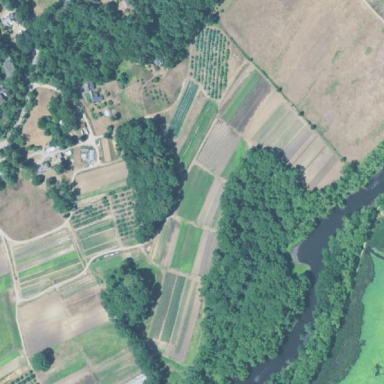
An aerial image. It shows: Farmland with agricultural activities.